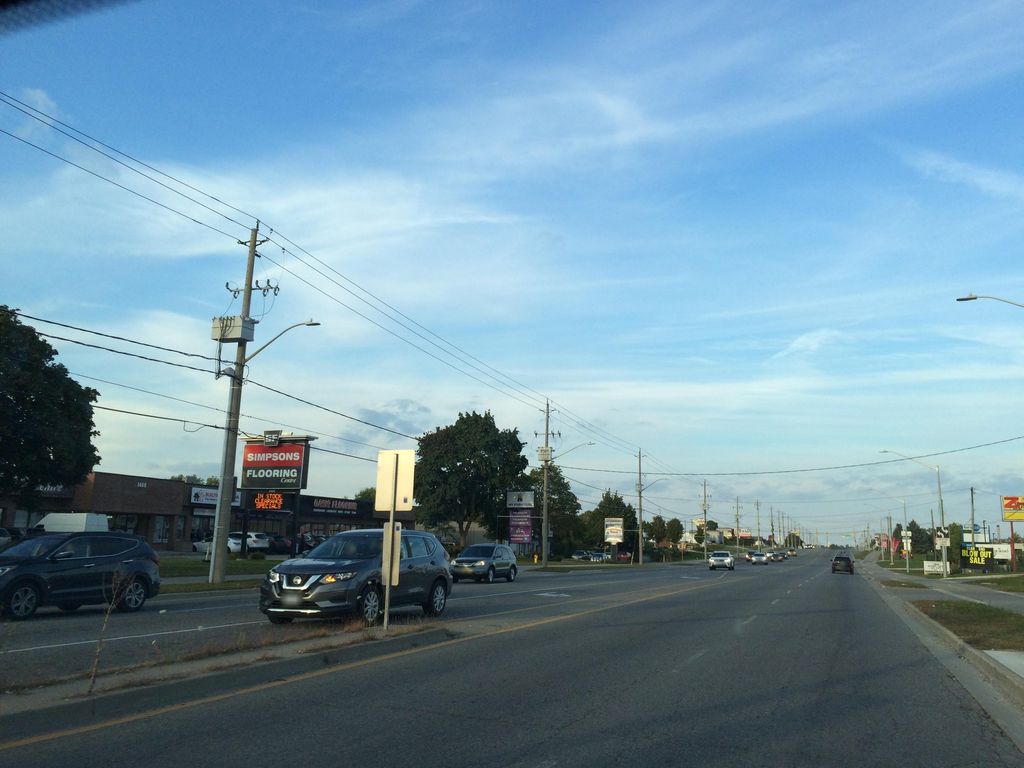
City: kitchener-waterloo